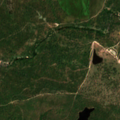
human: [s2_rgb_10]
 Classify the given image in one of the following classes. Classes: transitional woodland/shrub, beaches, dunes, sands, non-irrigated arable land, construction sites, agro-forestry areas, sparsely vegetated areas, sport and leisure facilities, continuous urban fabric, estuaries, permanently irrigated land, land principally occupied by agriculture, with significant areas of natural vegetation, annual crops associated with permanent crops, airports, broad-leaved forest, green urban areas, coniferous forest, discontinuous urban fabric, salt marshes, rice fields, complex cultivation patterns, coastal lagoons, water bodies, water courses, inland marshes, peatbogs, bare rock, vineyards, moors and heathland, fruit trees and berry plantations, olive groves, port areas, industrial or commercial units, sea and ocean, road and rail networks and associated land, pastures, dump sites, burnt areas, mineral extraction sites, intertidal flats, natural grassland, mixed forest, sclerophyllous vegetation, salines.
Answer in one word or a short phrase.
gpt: permanently irrigated land, agro-forestry areas, water bodies